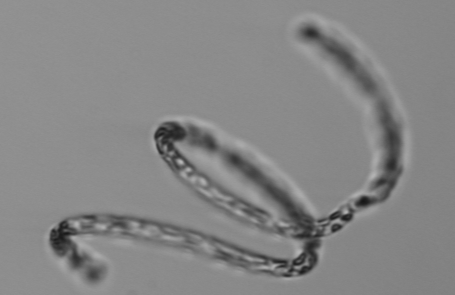
Label: Guinardia_striata